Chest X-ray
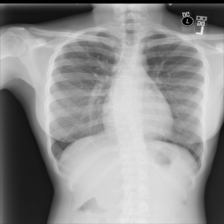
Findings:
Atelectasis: negative
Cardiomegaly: negative
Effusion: negative
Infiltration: negative
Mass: negative
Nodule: negative
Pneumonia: negative
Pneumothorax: negative
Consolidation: negative
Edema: negative
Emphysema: negative
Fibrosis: negative
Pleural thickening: negative
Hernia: negative